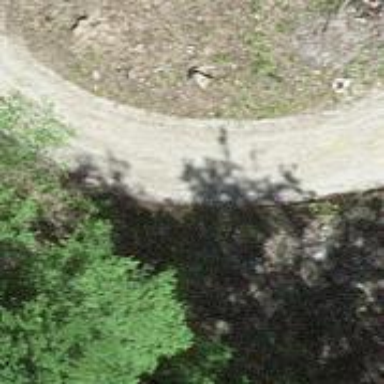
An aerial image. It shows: Unpaved track with grade2 quality type.